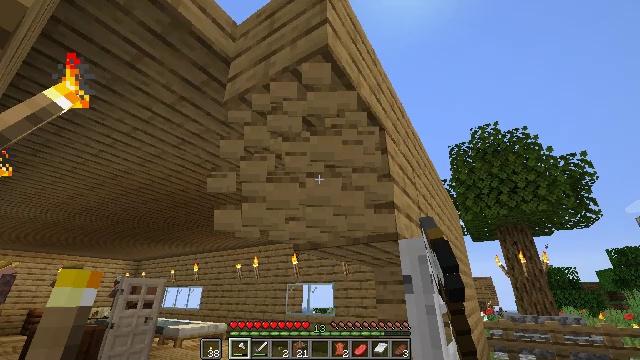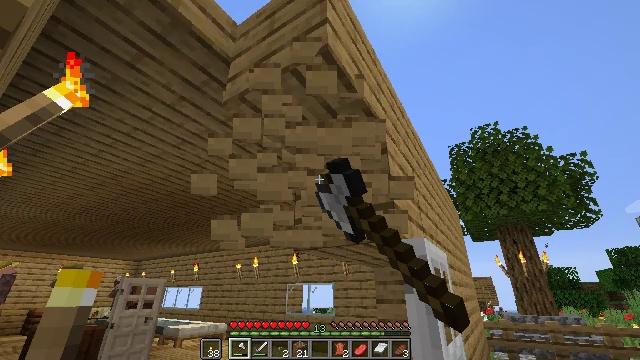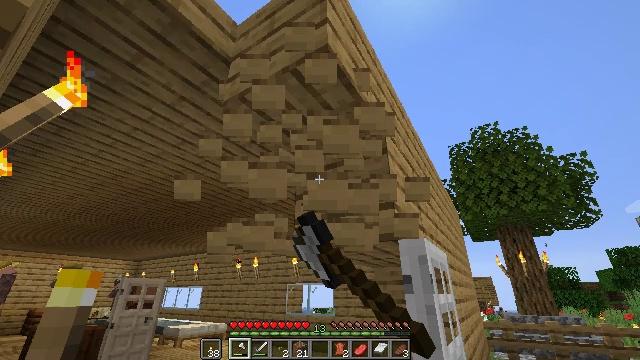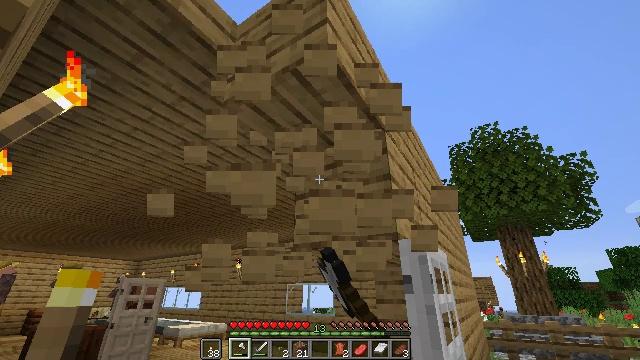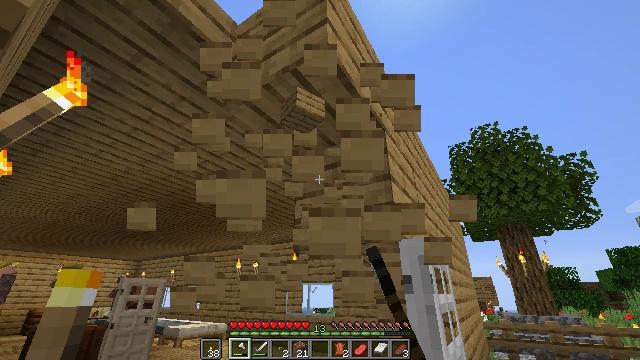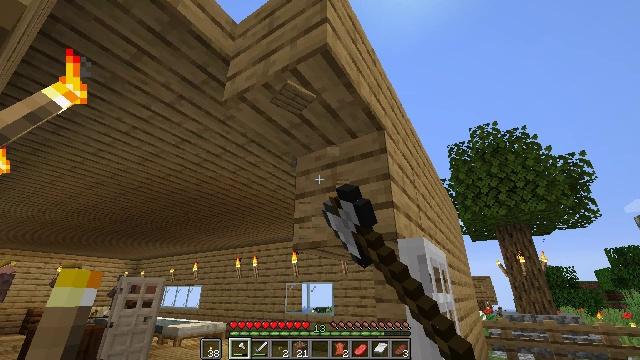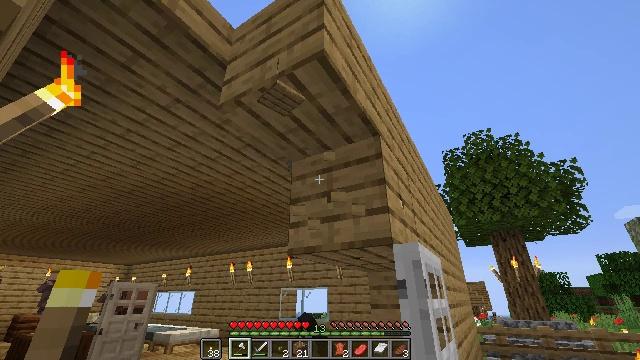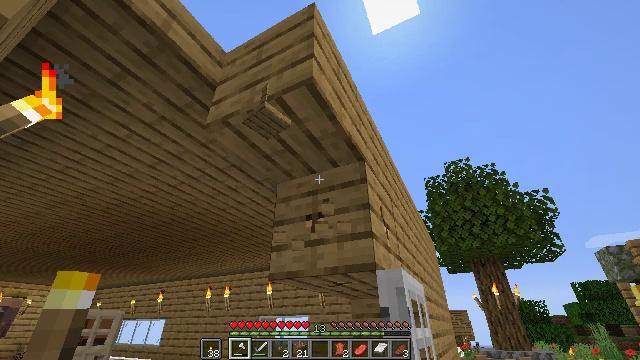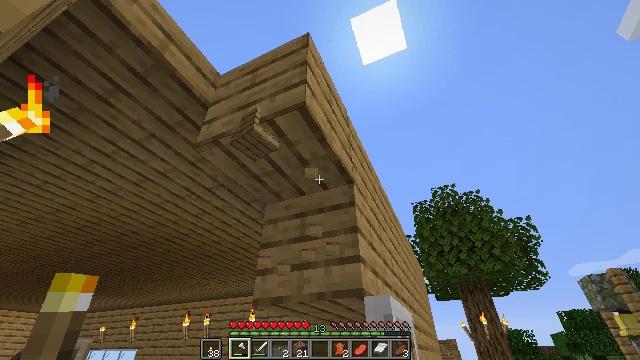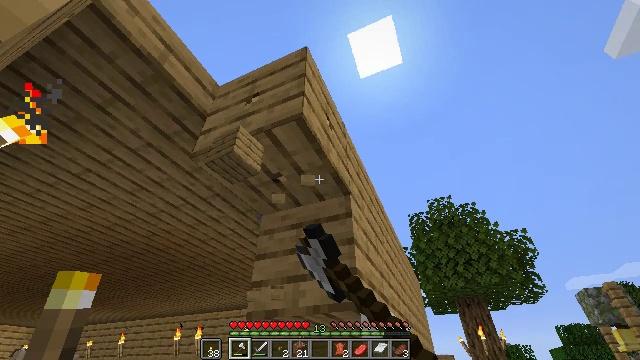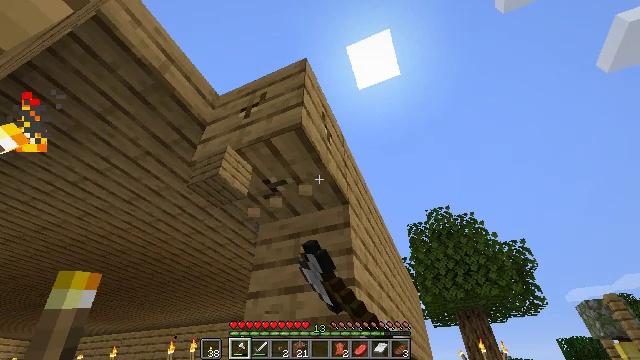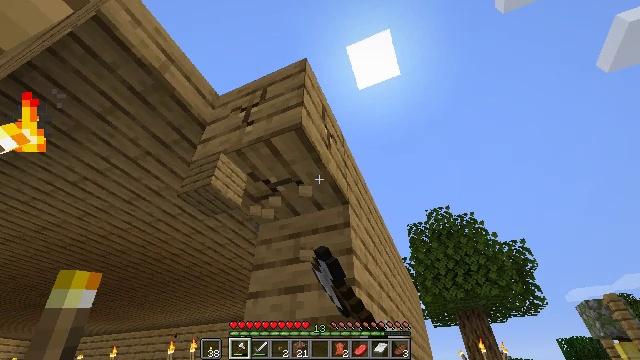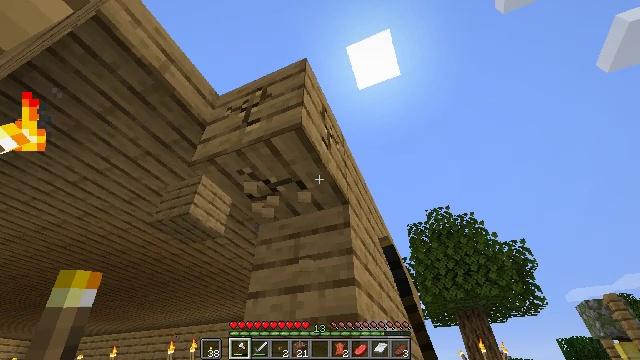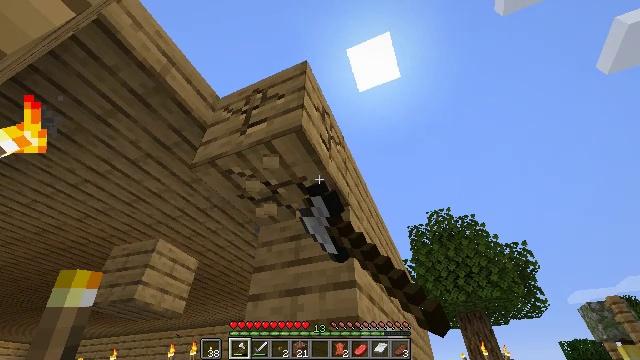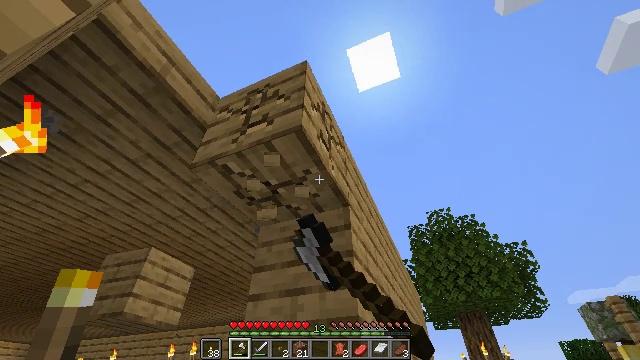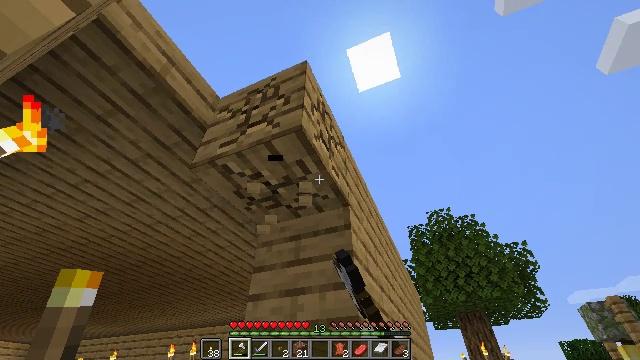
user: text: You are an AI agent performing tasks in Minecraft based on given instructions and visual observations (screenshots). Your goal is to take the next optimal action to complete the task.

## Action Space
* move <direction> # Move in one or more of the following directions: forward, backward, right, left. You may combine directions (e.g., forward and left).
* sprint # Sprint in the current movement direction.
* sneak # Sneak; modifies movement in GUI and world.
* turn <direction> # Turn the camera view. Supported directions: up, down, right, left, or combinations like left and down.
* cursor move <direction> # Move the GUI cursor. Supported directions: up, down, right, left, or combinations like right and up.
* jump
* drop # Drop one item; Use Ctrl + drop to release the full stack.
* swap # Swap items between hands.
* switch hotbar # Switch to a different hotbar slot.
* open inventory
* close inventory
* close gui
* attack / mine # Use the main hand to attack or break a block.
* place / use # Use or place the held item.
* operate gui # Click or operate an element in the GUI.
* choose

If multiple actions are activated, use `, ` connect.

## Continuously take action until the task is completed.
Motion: motion action
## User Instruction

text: Mine planks.
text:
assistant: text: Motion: attack / mine
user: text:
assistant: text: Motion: attack / mine
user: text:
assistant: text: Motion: attack / mine
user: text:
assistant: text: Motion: attack / mine
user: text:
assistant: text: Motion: attack / mine
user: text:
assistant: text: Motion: turn right and up, attack / mine
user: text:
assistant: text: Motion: turn right and up, attack / mine
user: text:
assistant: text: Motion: turn right and up, attack / mine
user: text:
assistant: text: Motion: turn up, attack / mine
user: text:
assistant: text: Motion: turn up, attack / mine
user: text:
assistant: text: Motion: attack / mine
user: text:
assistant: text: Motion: attack / mine
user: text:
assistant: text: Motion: attack / mine
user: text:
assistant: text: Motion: attack / mine
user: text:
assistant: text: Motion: attack / mine
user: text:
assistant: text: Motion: attack / mine
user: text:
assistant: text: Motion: attack / mine
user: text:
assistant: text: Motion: attack / mine
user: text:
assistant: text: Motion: attack / mine
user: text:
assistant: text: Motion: attack / mine
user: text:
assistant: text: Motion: attack / mine
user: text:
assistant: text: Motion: attack / mine
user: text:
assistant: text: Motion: turn right and down, attack / mine
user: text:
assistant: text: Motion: turn right and down, attack / mine
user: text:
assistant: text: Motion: turn right and down, attack / mine
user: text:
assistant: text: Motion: turn down, attack / mine
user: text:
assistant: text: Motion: attack / mine
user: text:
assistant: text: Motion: attack / mine
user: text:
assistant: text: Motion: attack / mine
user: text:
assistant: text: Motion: attack / mine